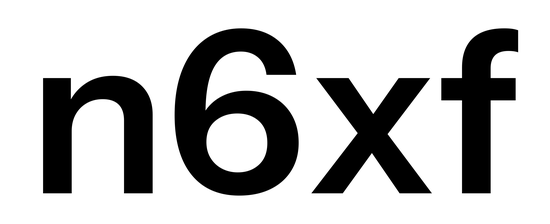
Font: InstrumentSans_SemiBold